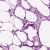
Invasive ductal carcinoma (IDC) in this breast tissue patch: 0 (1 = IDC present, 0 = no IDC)